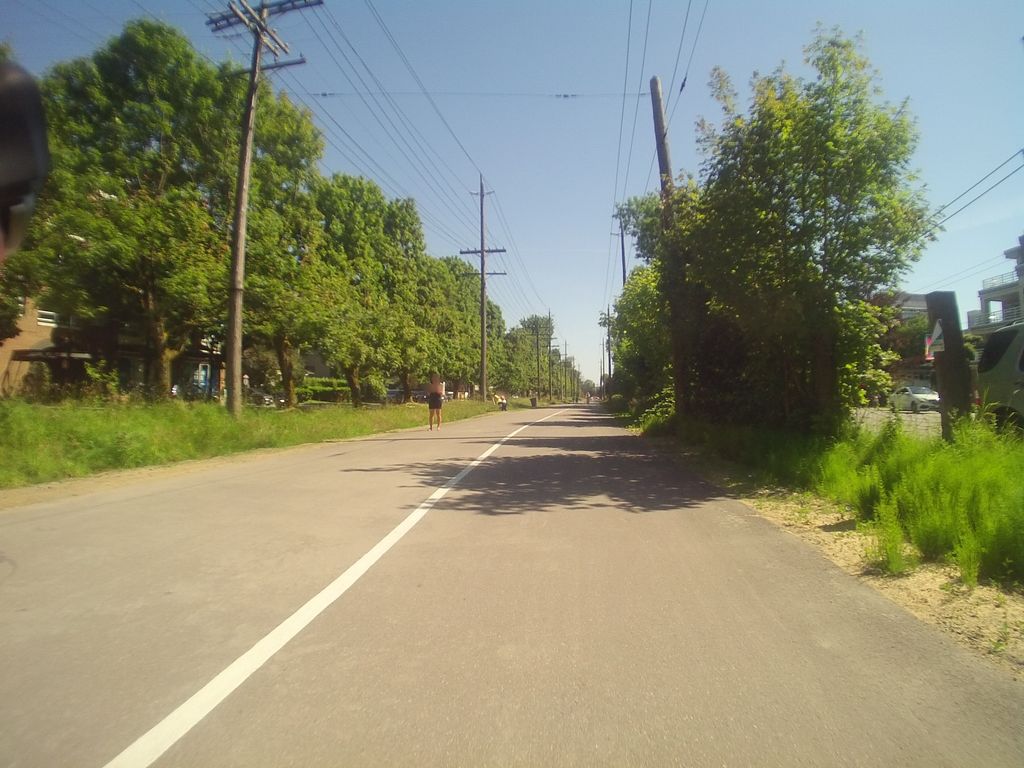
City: vancouver